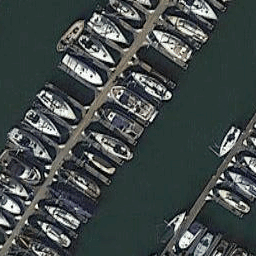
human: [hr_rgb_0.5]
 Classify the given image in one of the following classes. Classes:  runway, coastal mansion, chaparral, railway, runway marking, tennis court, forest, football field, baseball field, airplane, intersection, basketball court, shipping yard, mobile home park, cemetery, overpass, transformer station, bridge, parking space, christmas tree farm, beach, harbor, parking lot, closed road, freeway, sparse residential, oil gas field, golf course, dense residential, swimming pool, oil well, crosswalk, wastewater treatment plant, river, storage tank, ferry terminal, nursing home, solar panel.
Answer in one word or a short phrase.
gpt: harbor